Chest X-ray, AP view. Patient: 40 years old, sex M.
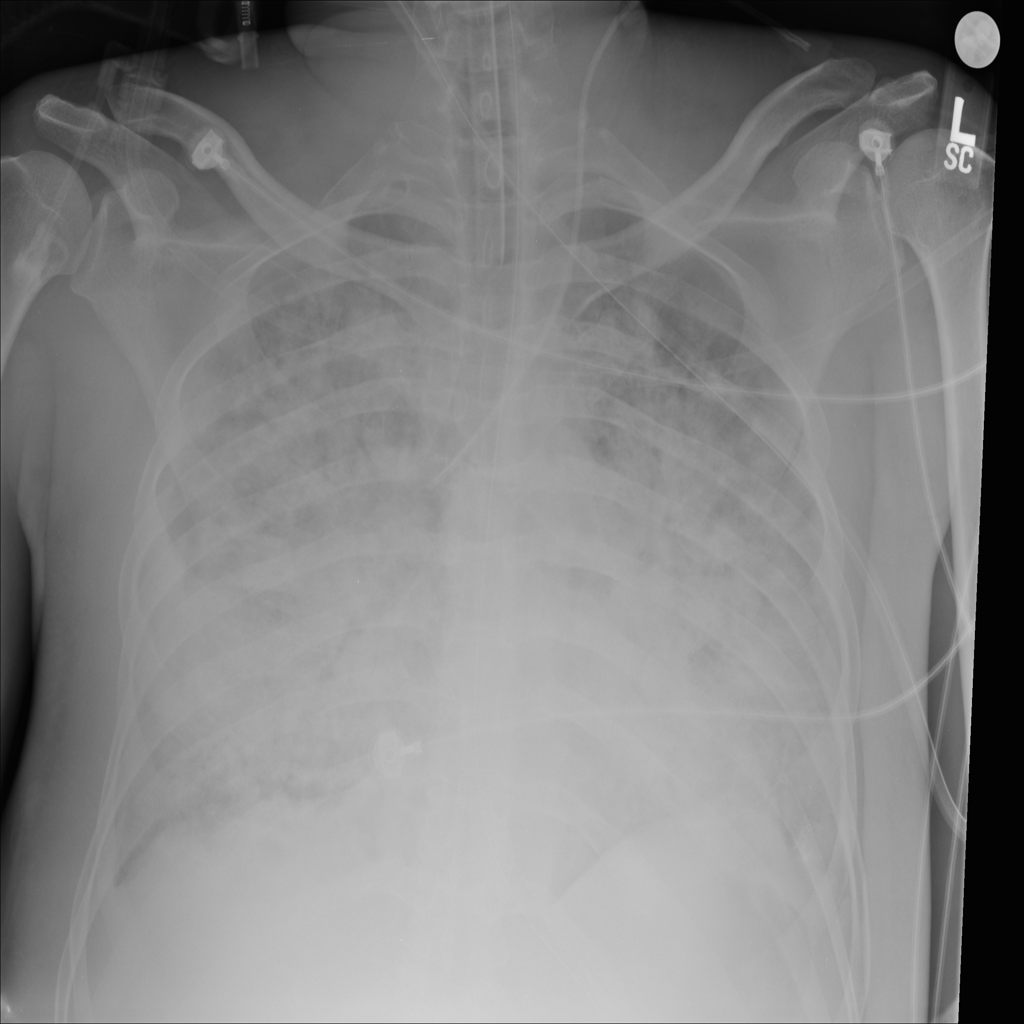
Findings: Infiltration